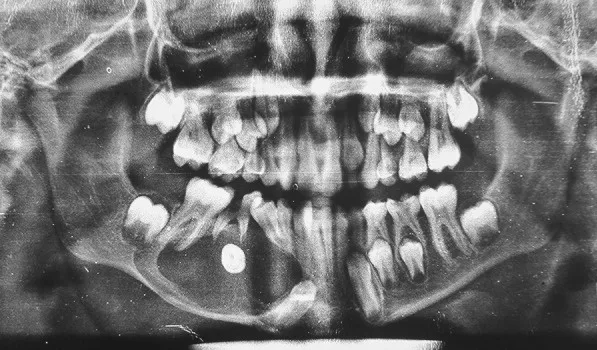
Preoperative panoramic radiograph showing well-defined periapical unilocular radiolucency.
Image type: radiology (x_ray)